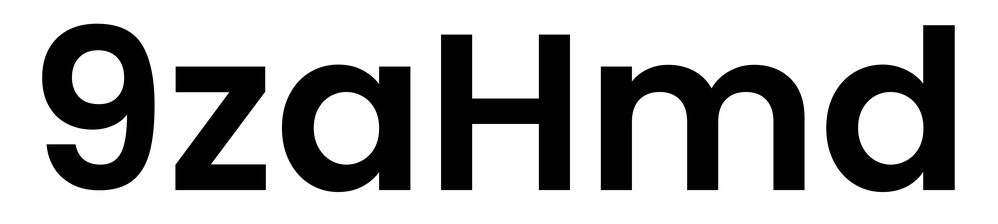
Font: Poppins-SemiBold